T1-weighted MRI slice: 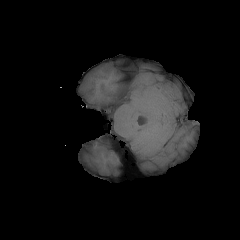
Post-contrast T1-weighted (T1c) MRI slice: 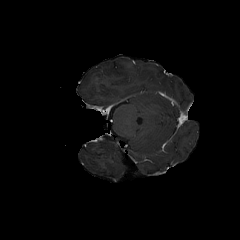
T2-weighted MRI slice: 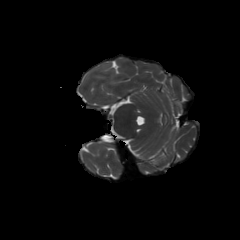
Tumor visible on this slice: no